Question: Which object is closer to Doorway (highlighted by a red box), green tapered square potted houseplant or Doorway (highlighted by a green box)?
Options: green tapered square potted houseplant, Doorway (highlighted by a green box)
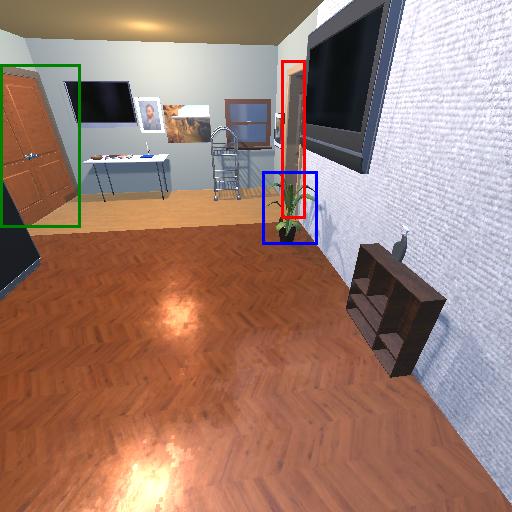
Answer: green tapered square potted houseplant